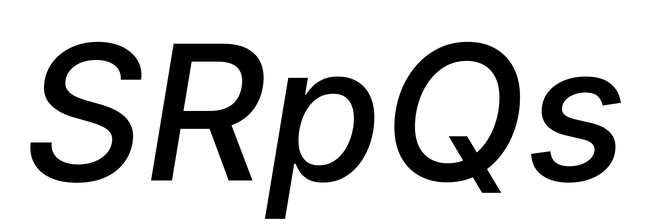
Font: Inter-Italic_Medium_Italic